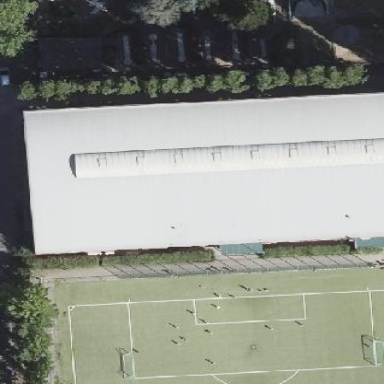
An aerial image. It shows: Sports centre building.